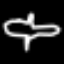
Label: airplane